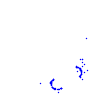
Particle: kaon